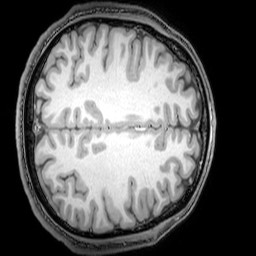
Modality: T1w
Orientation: axial
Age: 23
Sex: male
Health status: healthy
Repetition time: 0.081 s
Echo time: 0.037 s